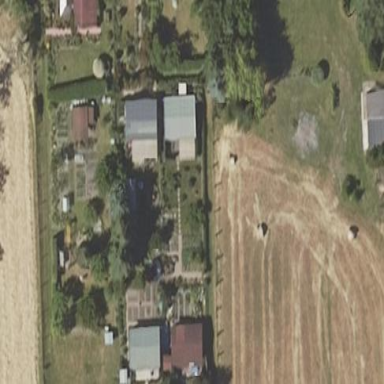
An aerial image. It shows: Allotments area.